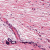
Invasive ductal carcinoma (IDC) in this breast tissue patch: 0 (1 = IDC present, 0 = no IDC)